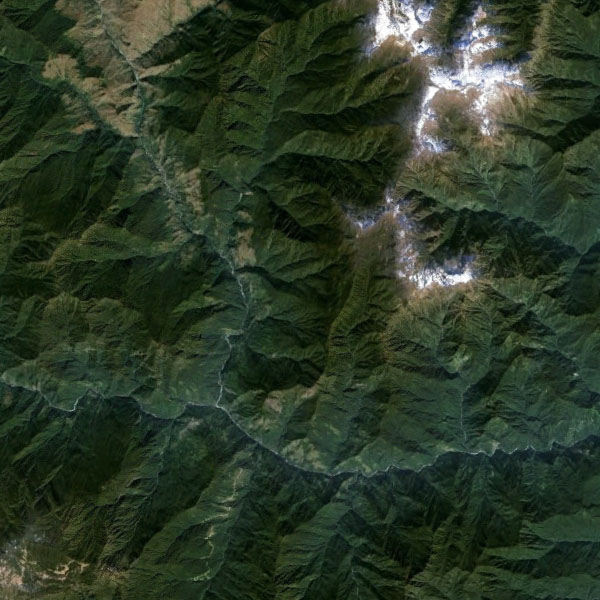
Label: Mountain